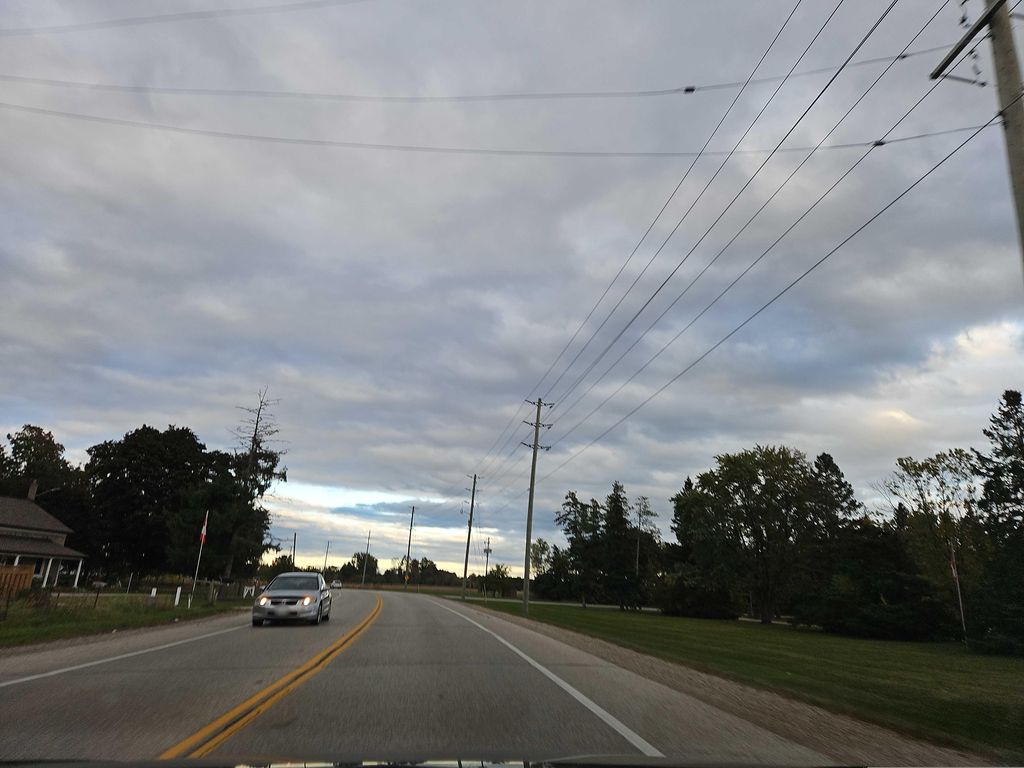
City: kitchener-waterloo